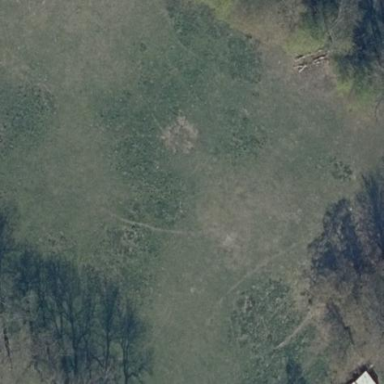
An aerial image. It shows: Beautiful meadow.